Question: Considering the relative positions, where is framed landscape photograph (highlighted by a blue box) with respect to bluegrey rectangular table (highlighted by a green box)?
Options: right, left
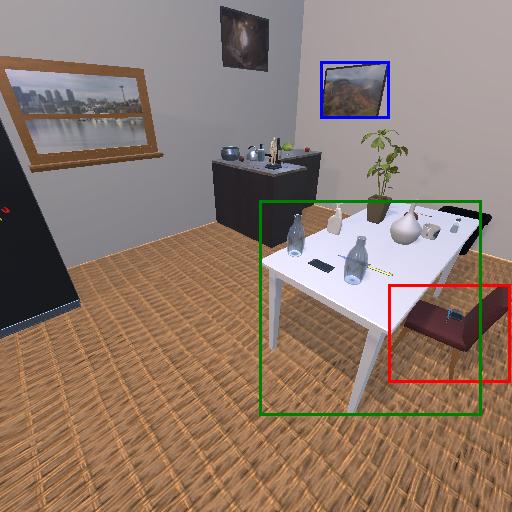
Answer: right